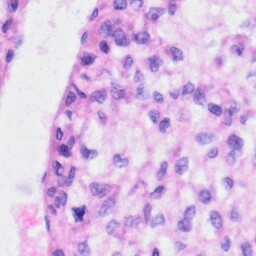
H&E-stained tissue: Liver